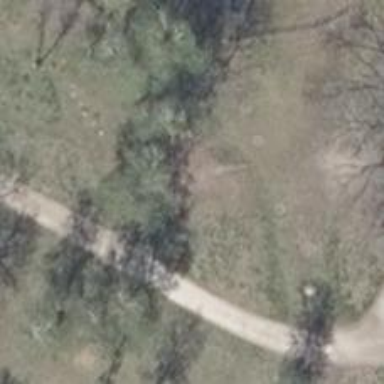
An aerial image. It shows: Disc golf tee.